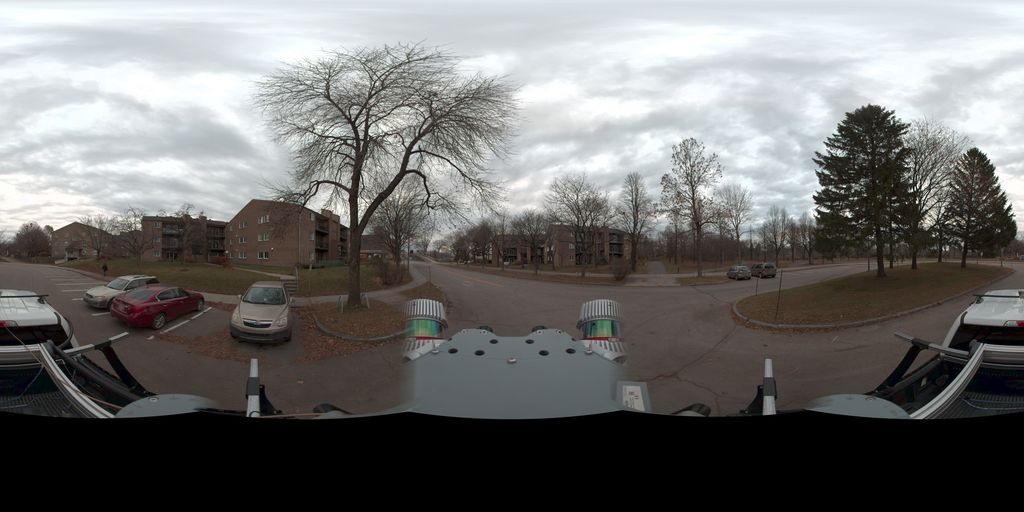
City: quebec_city